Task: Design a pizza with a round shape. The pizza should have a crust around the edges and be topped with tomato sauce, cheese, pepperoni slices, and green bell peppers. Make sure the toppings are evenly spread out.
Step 687:
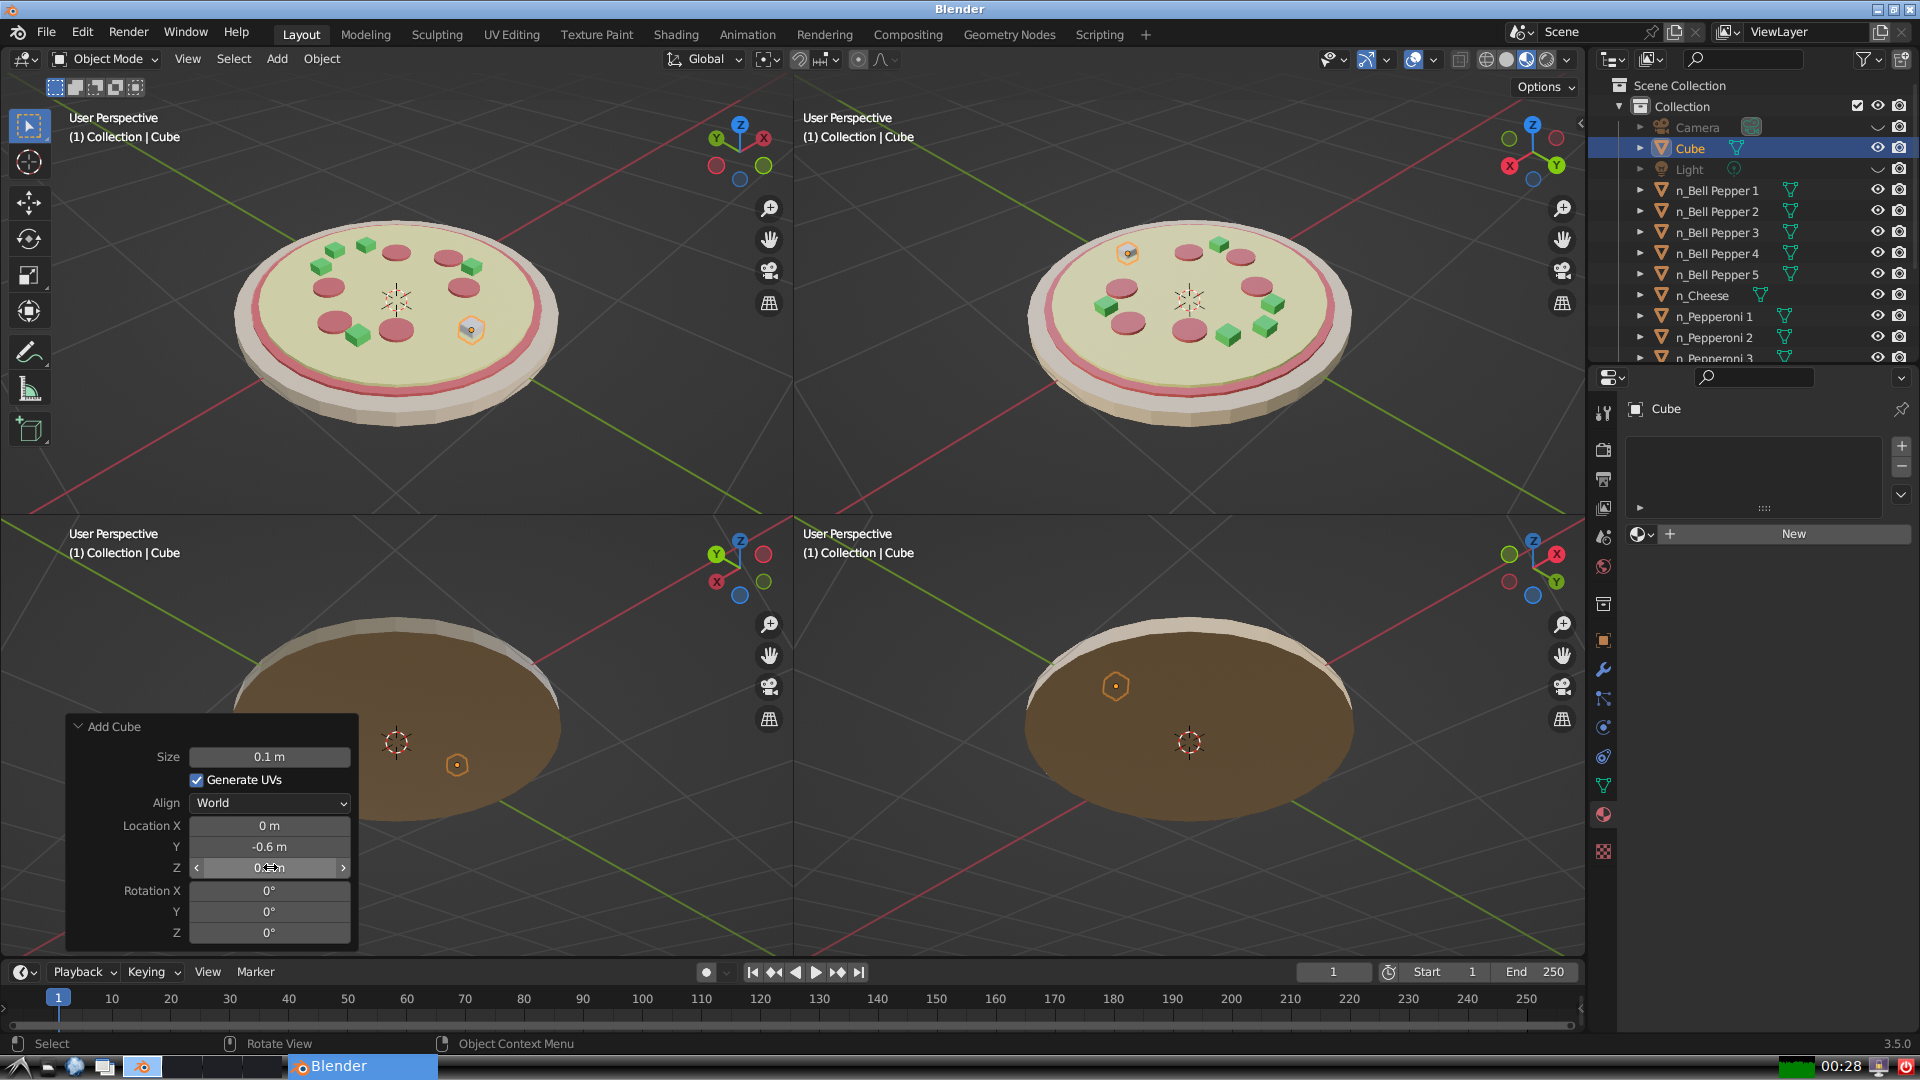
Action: {"mouse_move": [960, 540]}